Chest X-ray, PA view. Patient: 21 years old, sex F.
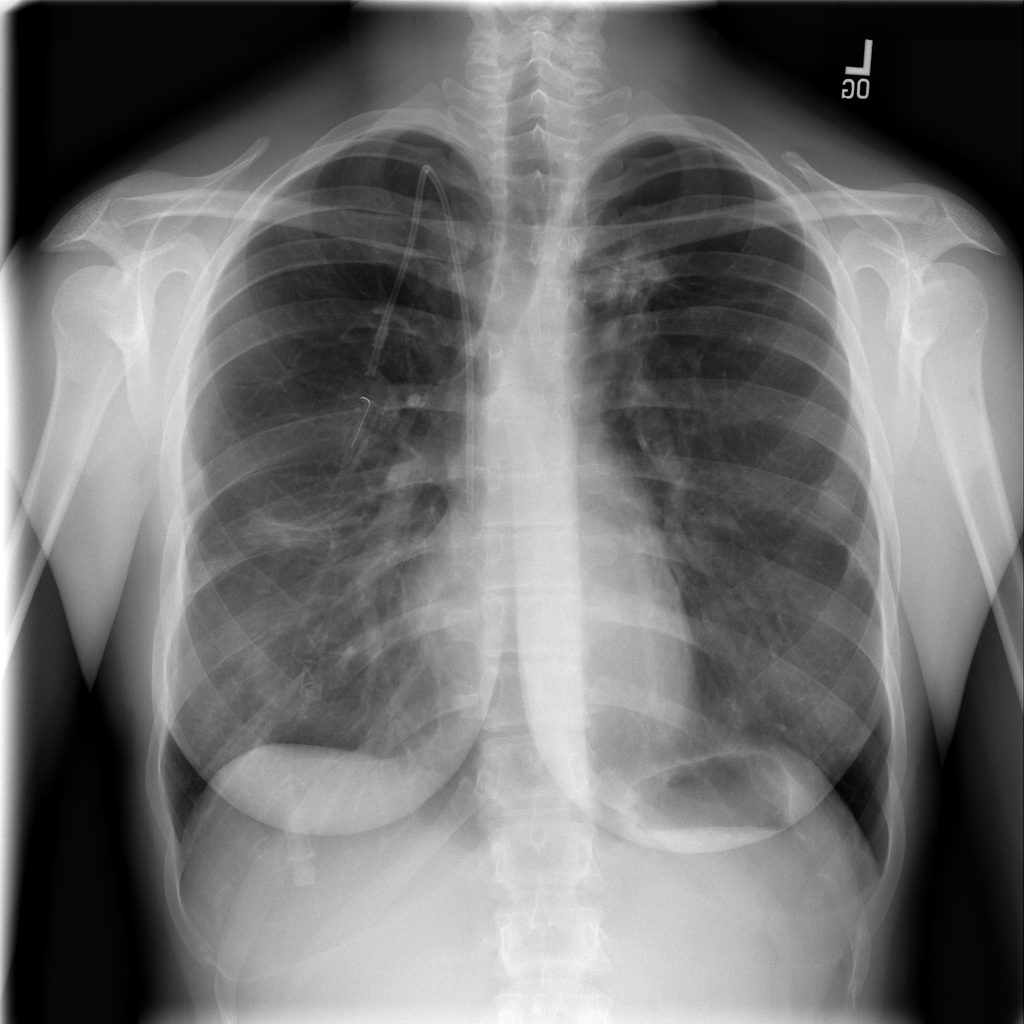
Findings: Atelectasis, Infiltration